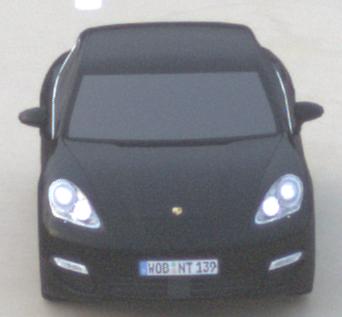
Make: Porsche
Model: Panamera
Detailed model: Panamera (970)
Model produced from: 2010/05
Model produced until: 2013/04
Doors: 5
Color: black
Road condition: dry road
Daytime: sunrise or sunset
Contrast: low contrast